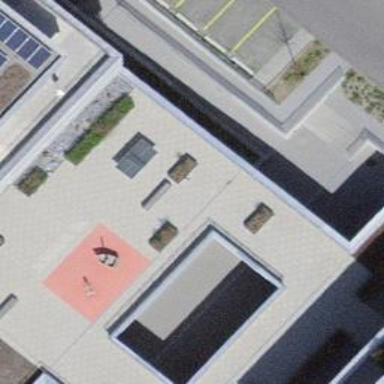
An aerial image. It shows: Kindergarten.